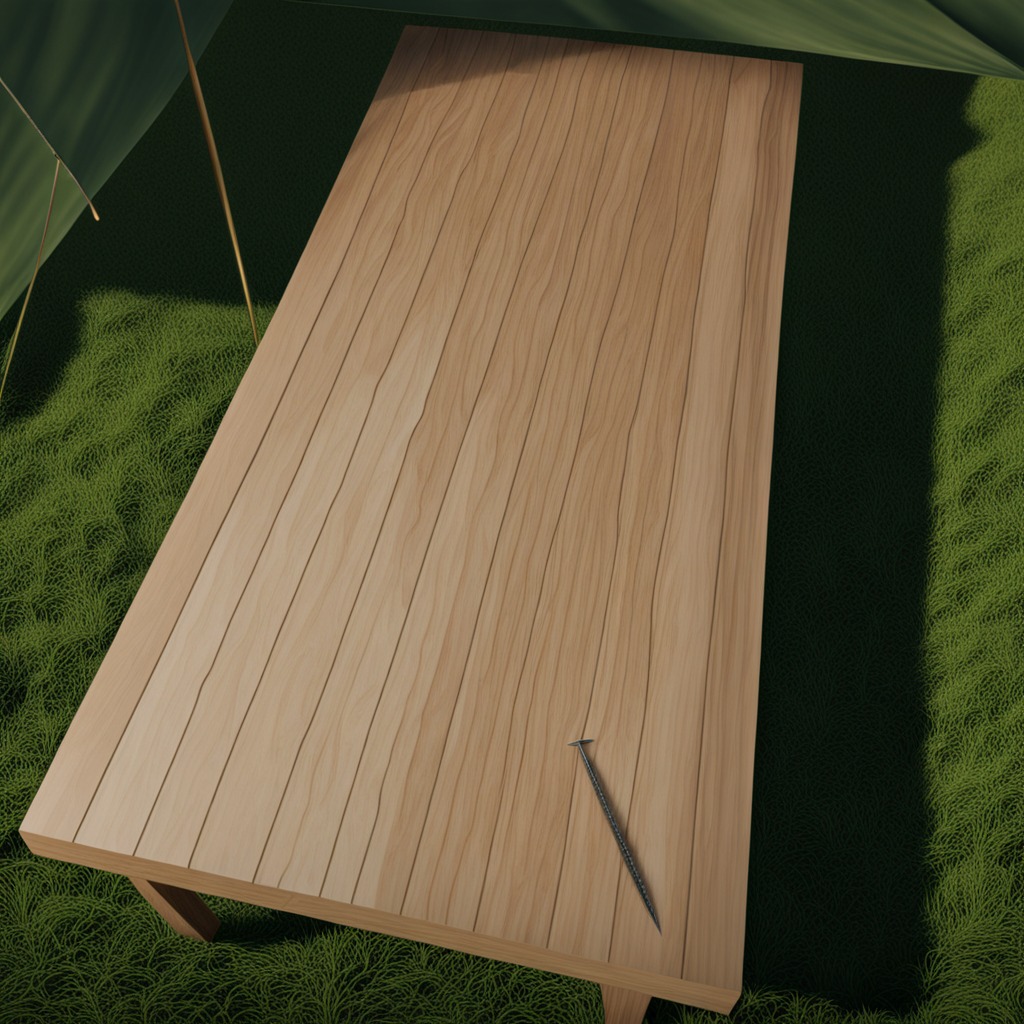
An iron nail is lying on a clean wooden table inside a jungle field workshop tent.